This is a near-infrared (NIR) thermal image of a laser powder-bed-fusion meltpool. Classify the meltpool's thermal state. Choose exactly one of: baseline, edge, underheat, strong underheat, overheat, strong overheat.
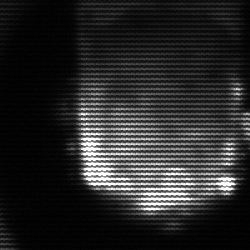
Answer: baseline